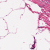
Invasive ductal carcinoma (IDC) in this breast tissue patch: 0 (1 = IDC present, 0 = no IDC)